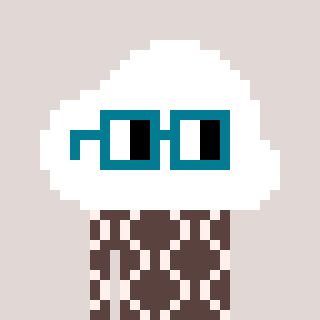
a pixel art character with square dark green glasses, a cloud-shaped head and a darkbrown-colored body on a warm background